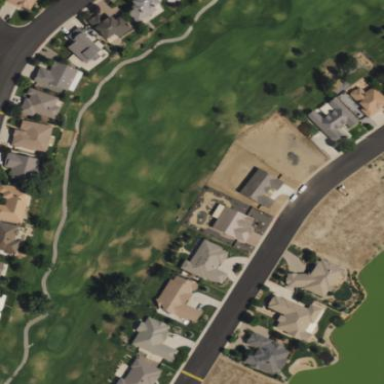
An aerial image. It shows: Area of rough grass used for golf.